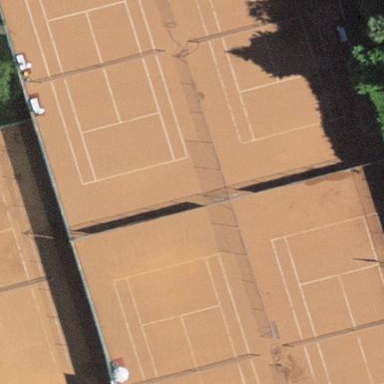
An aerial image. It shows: Sports center with tennis facility.